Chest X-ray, AP view. Patient: 65 years old, sex M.
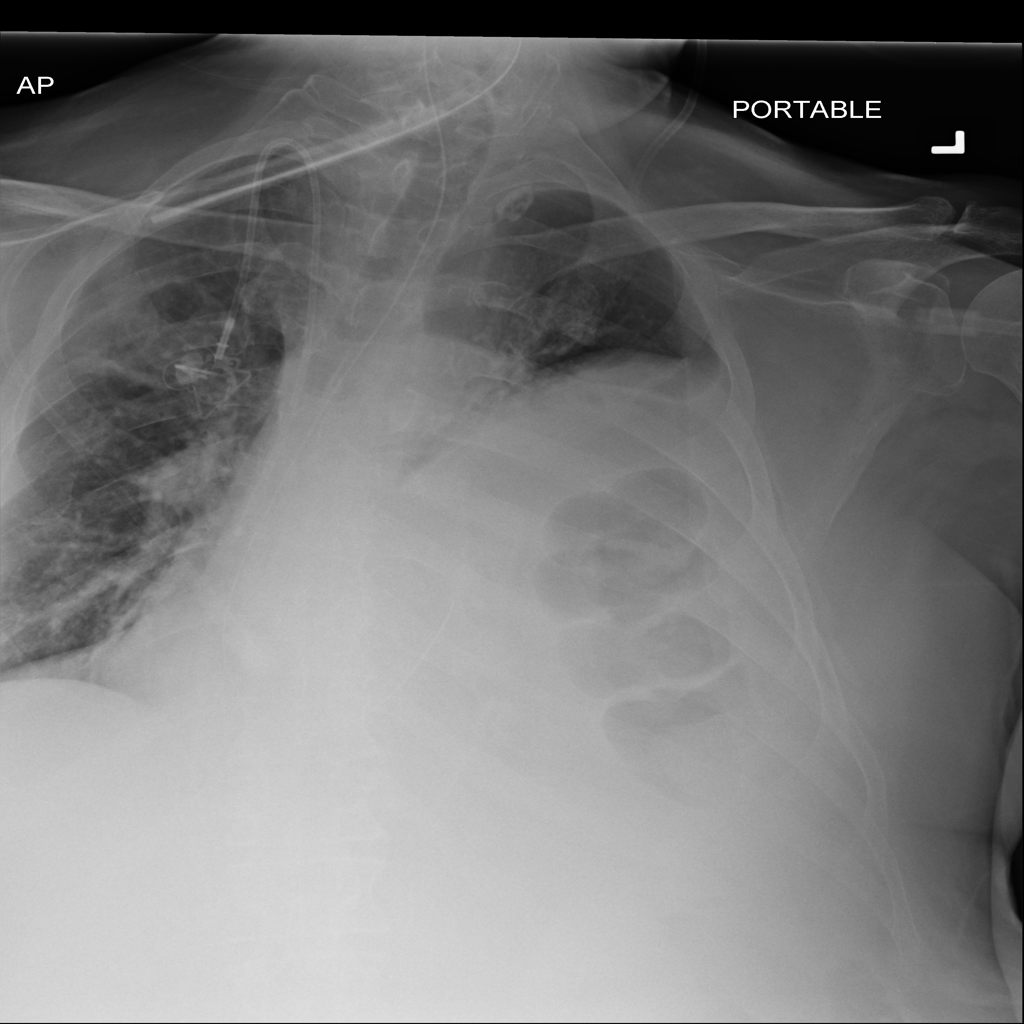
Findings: No Finding